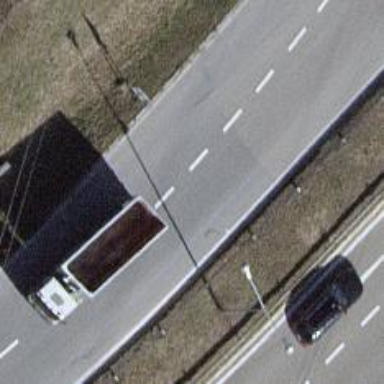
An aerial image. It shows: Asphalt motorway link.